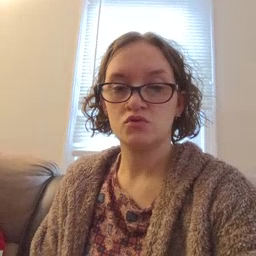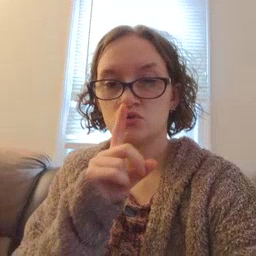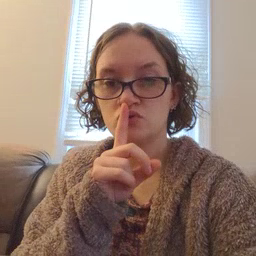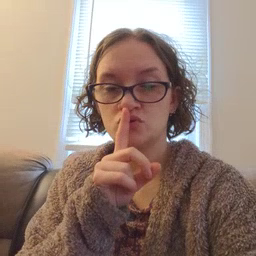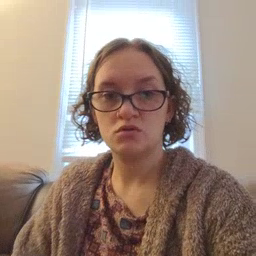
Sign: shhh